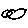
Label: cloud